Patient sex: F
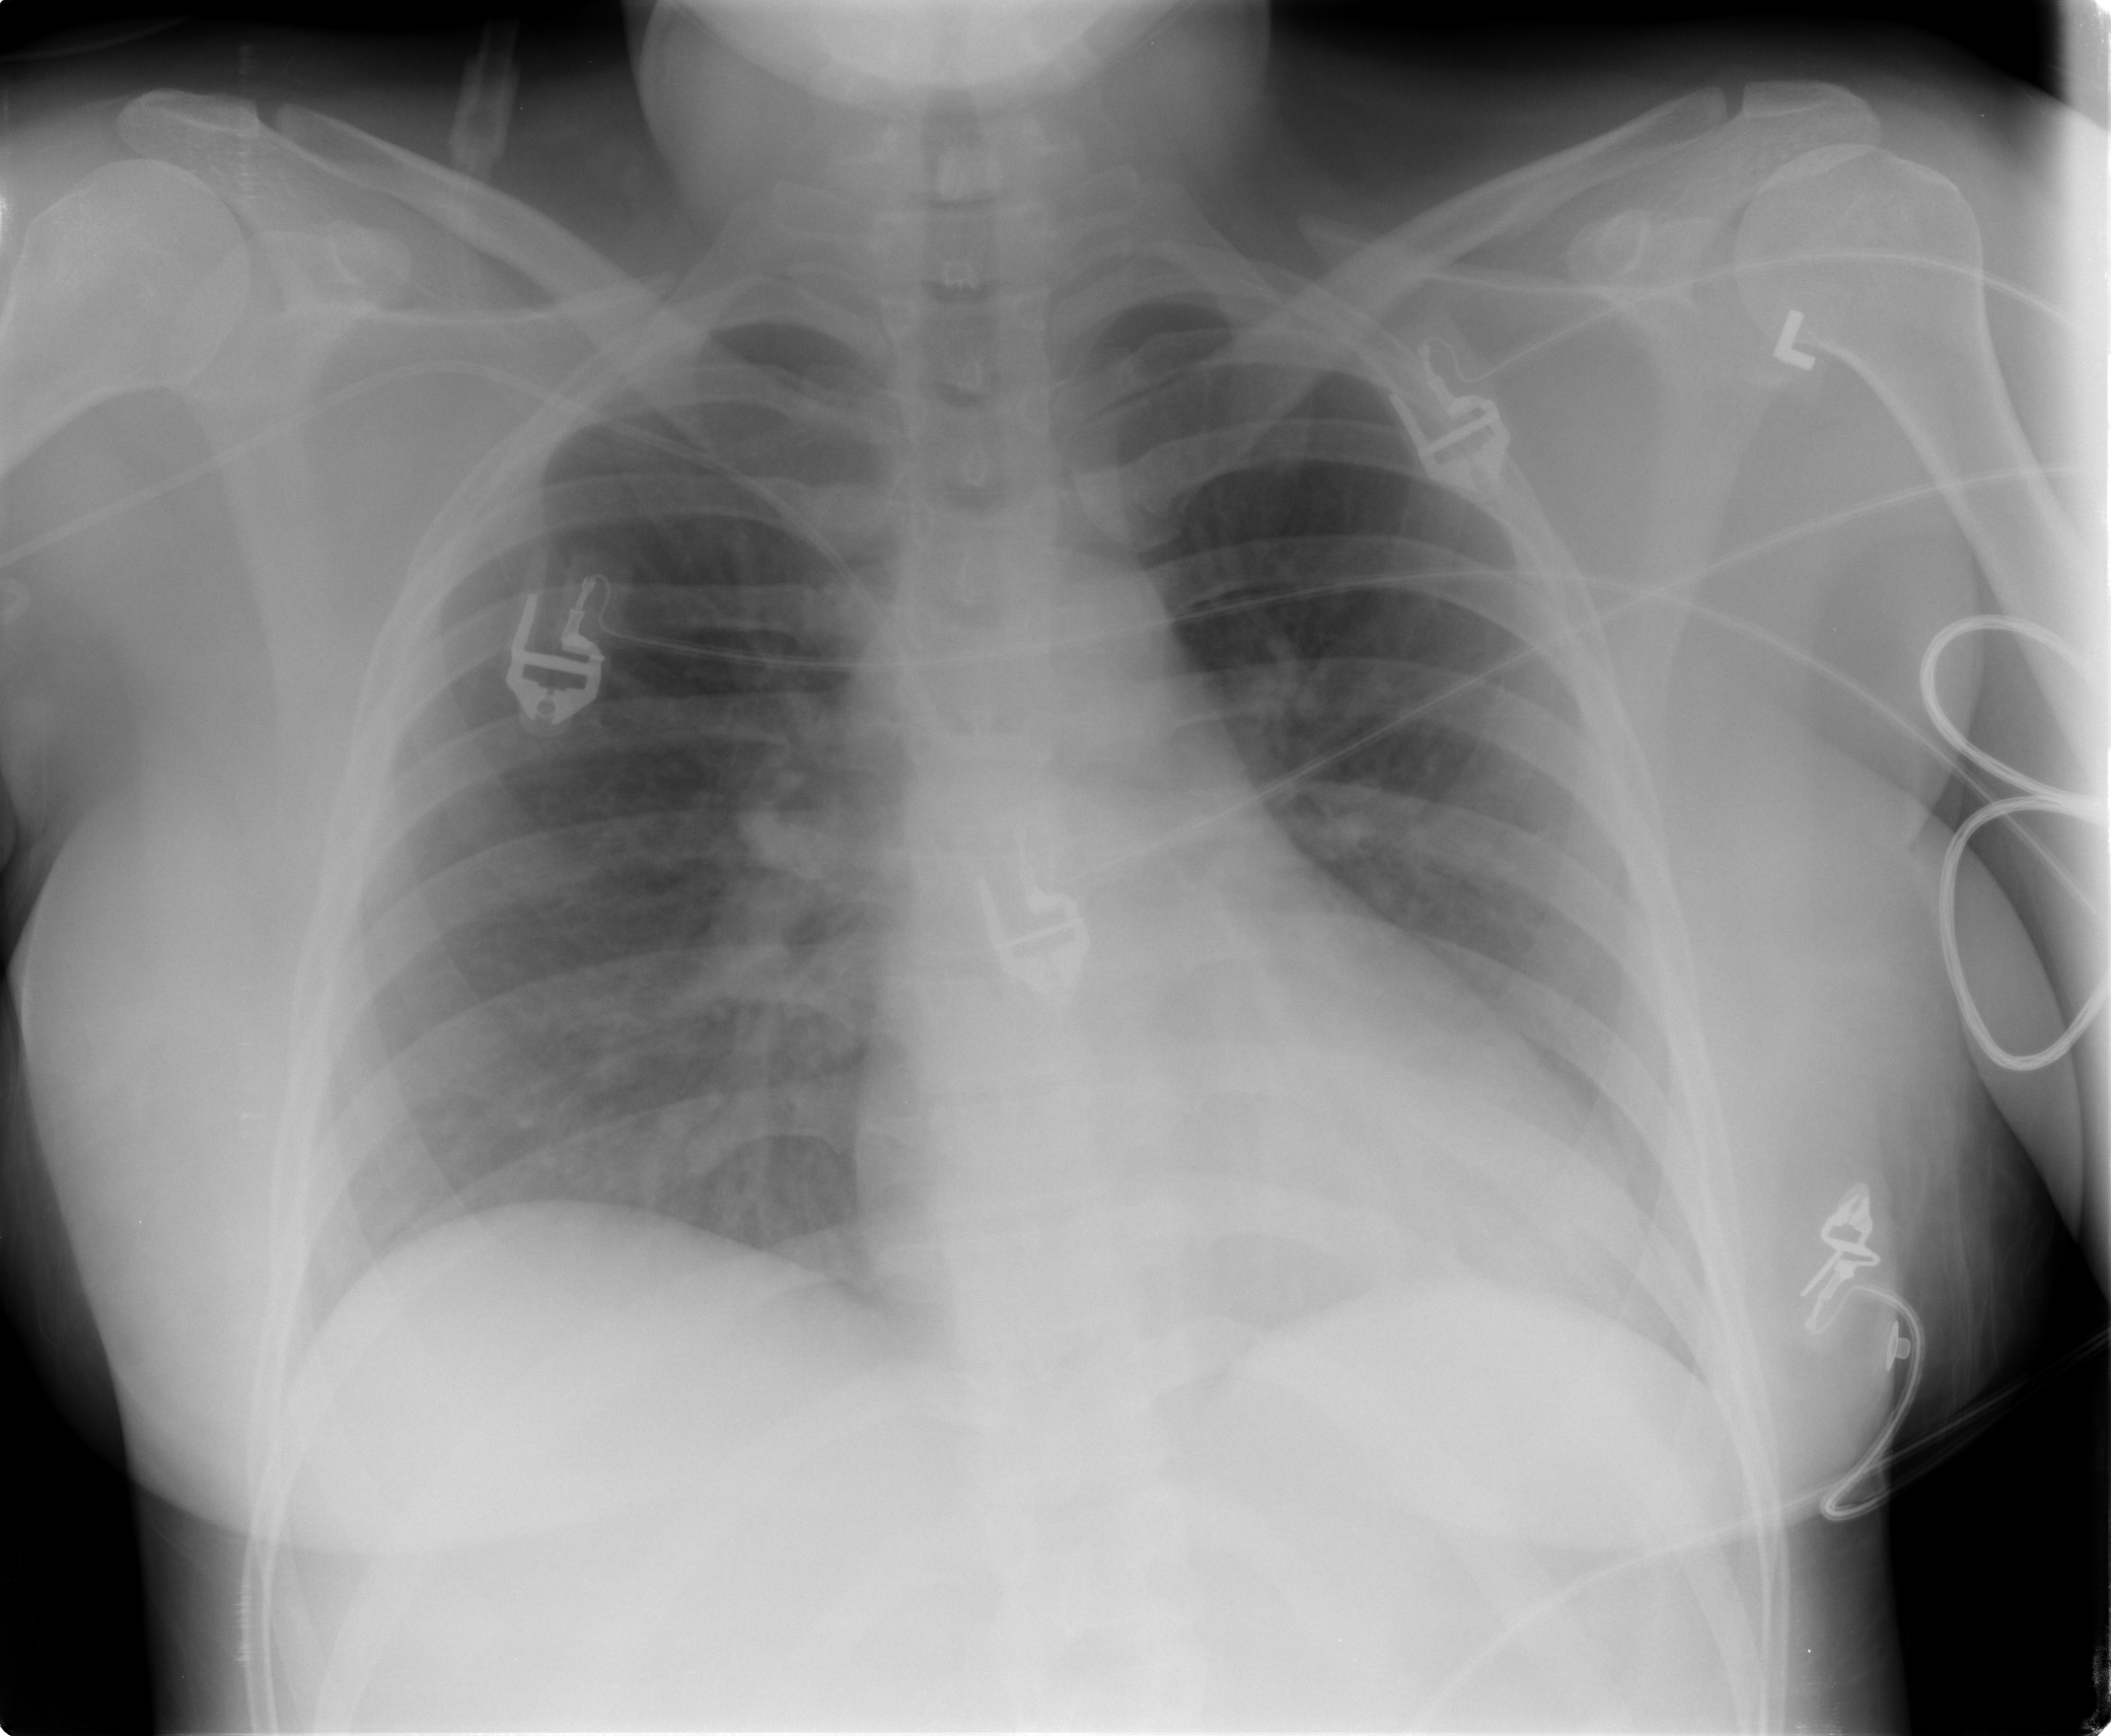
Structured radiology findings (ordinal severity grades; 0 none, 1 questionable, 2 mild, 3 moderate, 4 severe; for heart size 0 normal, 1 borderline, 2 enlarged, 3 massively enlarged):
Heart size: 0
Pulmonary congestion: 0
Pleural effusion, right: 0
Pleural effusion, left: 0
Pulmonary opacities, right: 0
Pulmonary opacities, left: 0
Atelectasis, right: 1
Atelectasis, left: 0